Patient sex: M
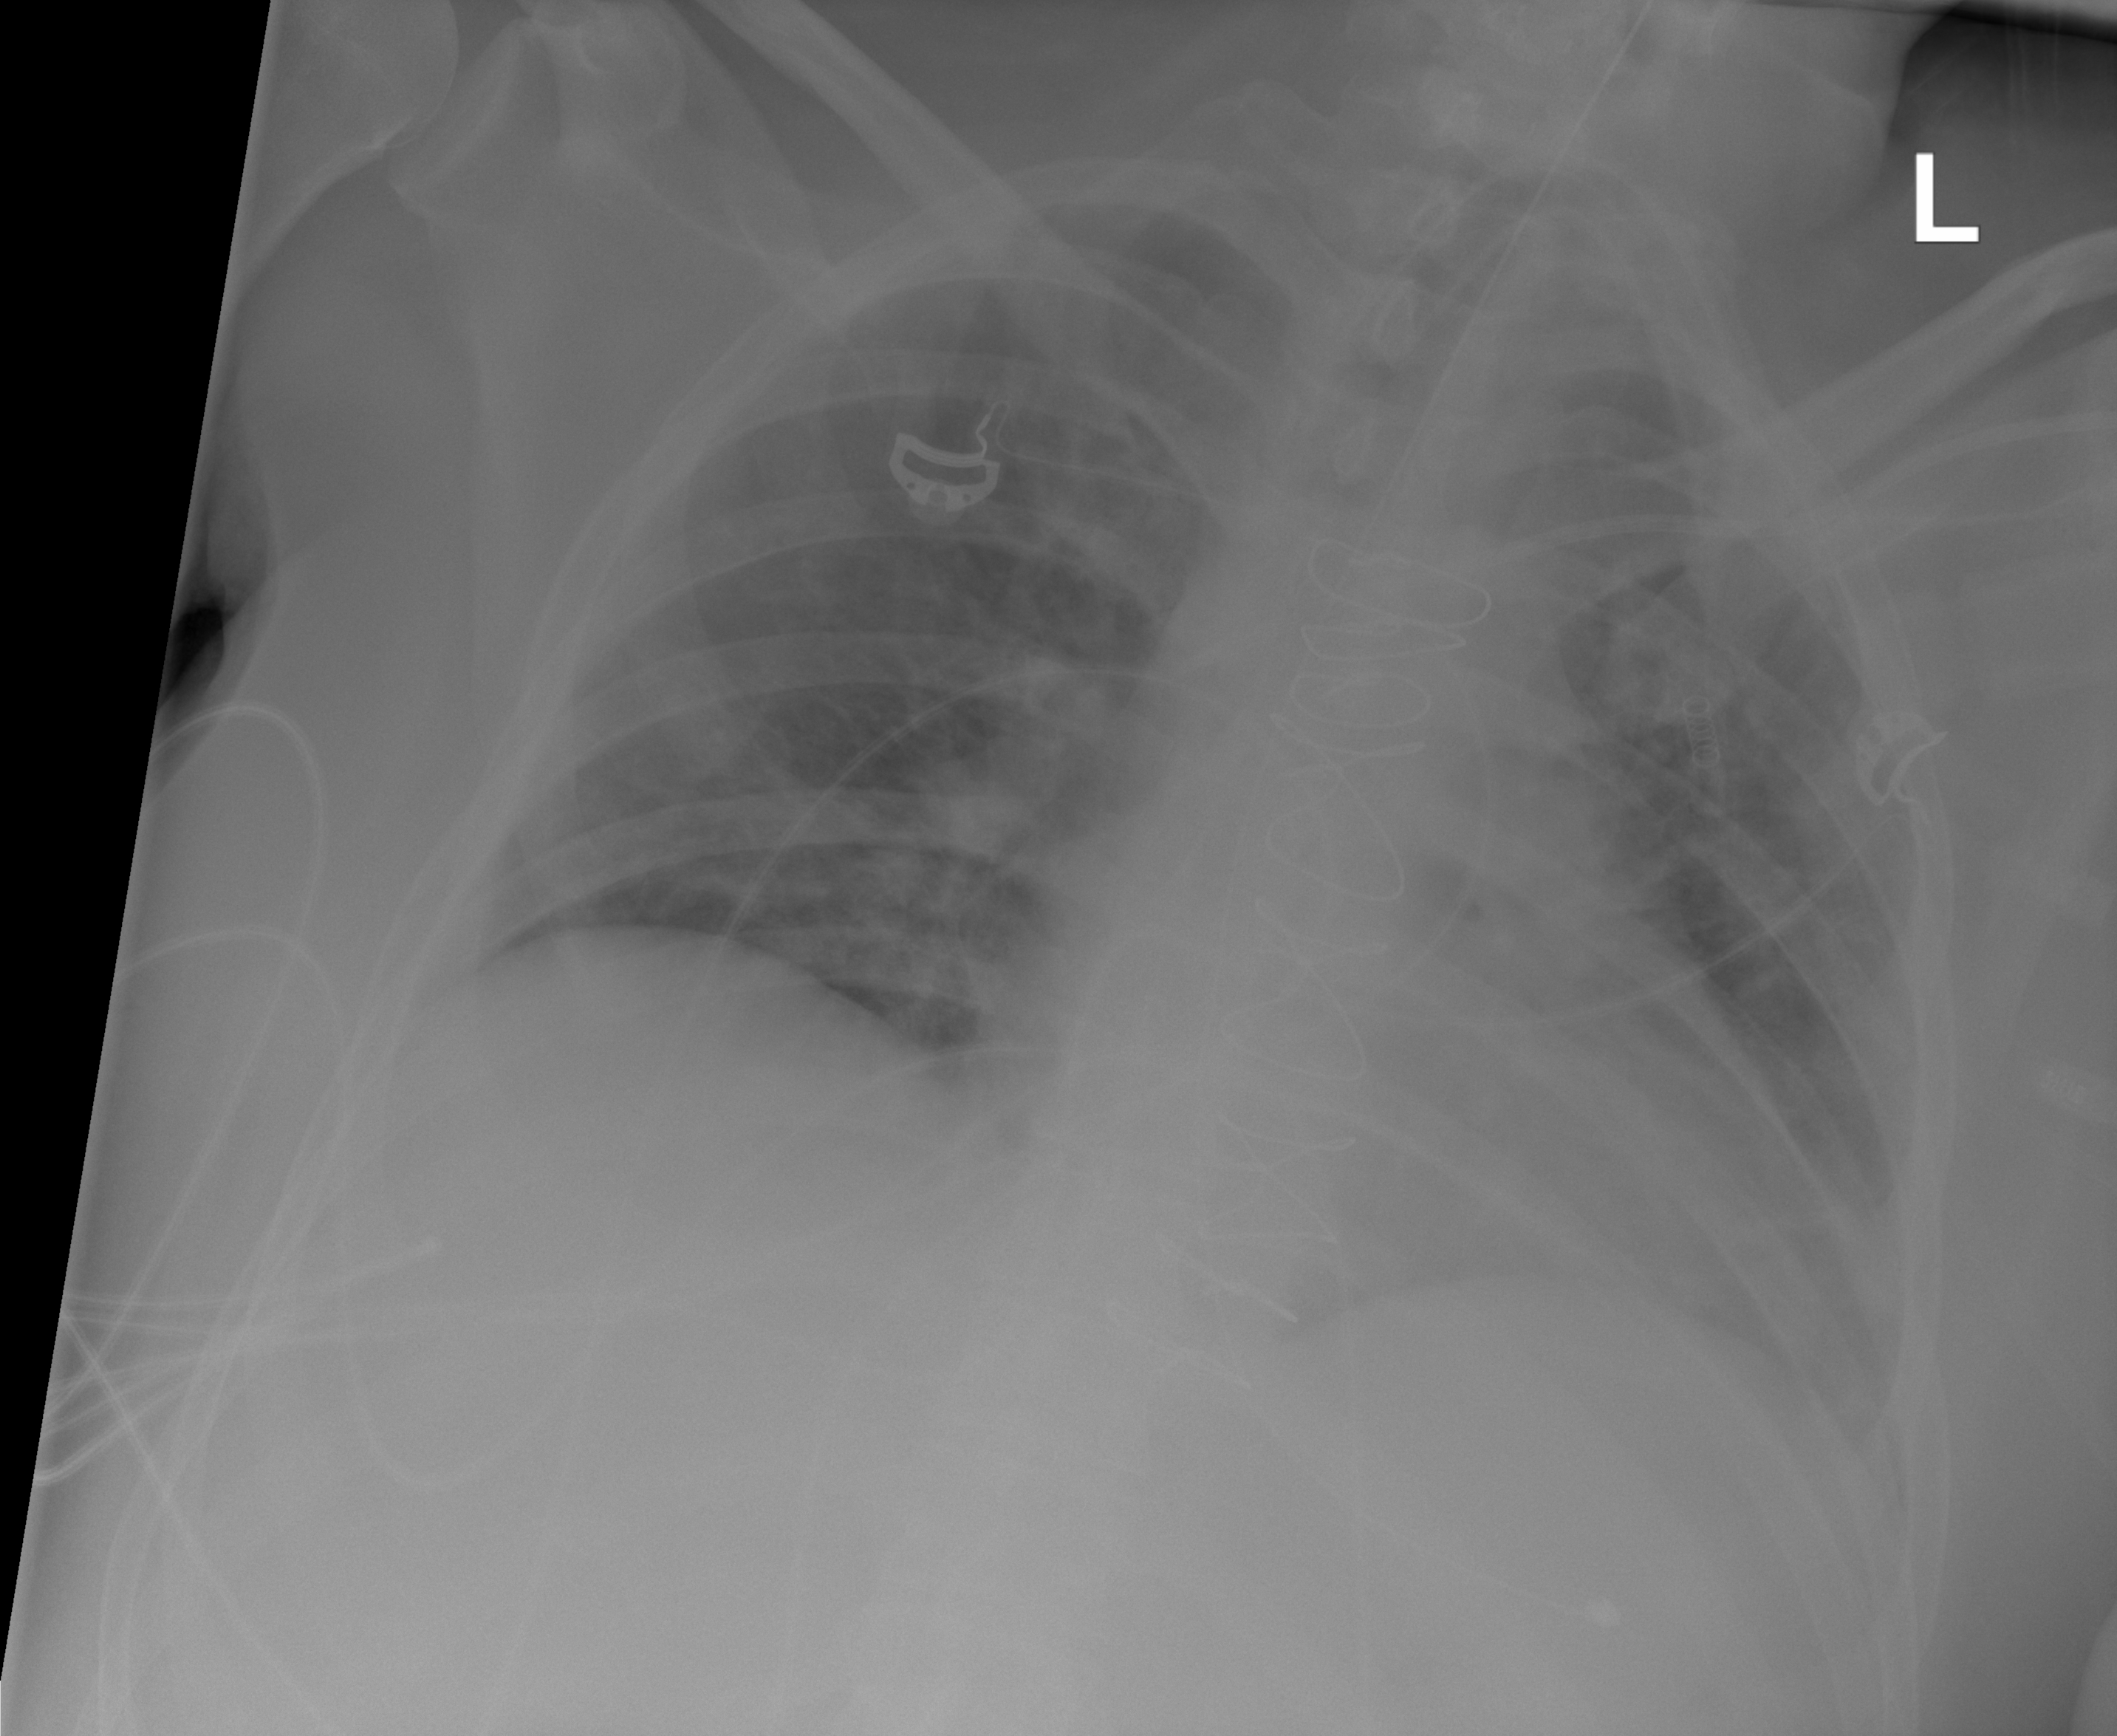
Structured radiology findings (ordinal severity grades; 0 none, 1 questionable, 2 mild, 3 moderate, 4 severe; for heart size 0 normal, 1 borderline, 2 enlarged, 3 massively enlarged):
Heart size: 1
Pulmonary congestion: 3
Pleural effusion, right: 0
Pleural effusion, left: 1
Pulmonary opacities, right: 2
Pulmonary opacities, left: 2
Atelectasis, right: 2
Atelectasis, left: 3